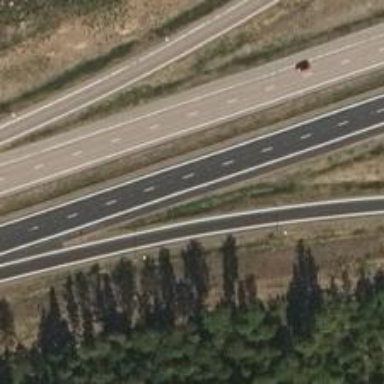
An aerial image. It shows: Tertiary motorway link road.